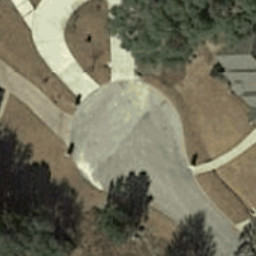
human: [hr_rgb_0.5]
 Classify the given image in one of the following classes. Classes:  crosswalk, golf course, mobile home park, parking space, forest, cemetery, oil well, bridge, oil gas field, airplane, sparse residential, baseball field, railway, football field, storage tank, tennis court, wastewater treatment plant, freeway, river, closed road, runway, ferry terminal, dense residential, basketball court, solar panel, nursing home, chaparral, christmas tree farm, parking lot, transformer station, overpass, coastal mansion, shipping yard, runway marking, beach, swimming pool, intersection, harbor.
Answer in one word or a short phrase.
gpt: closed road